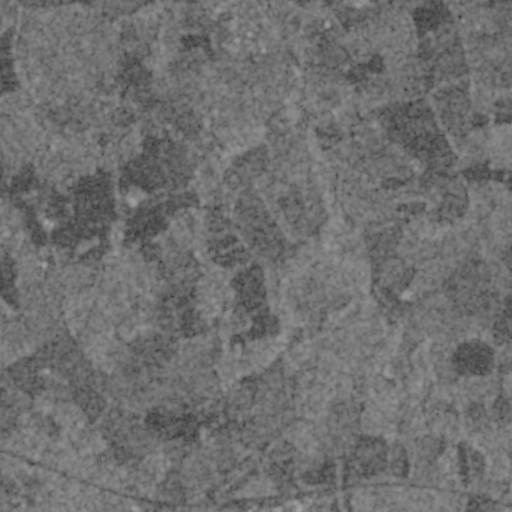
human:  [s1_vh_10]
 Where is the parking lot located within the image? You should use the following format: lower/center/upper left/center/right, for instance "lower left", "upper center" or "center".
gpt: The parking lot is located in the lower center of the image.
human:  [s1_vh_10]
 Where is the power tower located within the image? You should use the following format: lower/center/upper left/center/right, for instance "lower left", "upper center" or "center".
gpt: The power tower is located in the upper right of the image.
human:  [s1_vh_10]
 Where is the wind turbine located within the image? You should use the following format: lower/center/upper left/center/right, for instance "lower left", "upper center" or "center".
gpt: The wind turbine is located in the lower right of the image.
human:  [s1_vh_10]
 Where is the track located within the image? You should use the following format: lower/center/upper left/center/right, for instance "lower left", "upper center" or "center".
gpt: There is no track in the image.

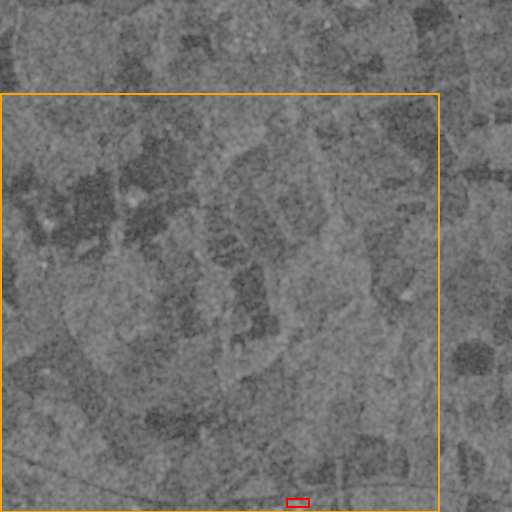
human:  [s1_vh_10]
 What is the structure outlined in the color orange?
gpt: The structure outlined in orange is a crop field.
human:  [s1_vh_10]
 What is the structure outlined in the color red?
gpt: The structure outlined in red is a parking lot.
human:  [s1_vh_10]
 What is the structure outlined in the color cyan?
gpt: There is no cyan outline.